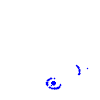
Particle: pion